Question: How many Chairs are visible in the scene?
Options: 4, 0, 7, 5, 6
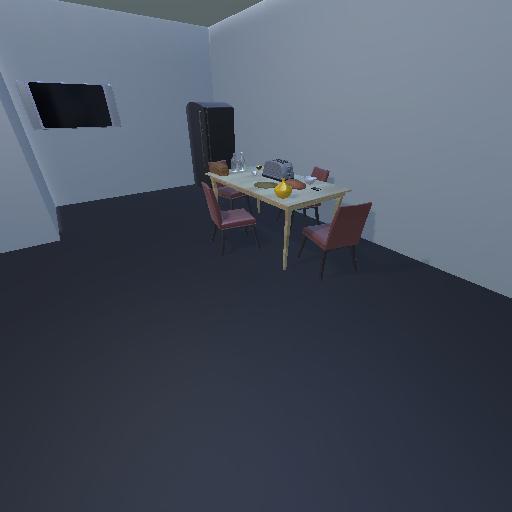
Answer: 4